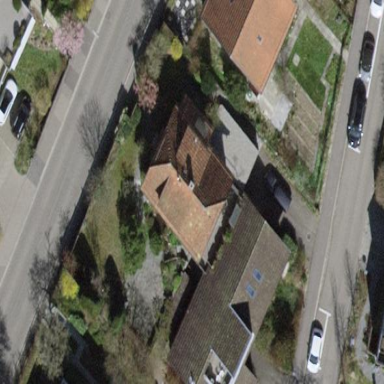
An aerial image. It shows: Building with tile roof.